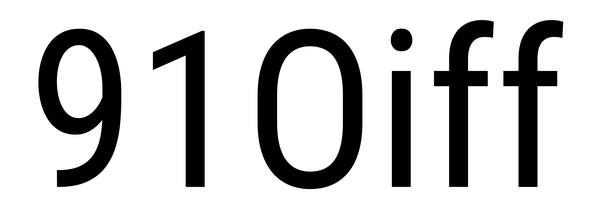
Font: Roboto_Condensed_Regular